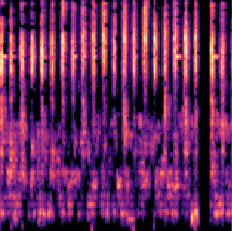
Sound class: Clock tick